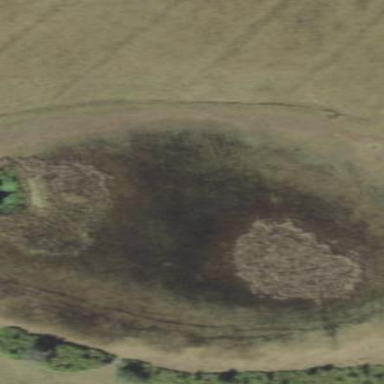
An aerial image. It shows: Marsh wetland.